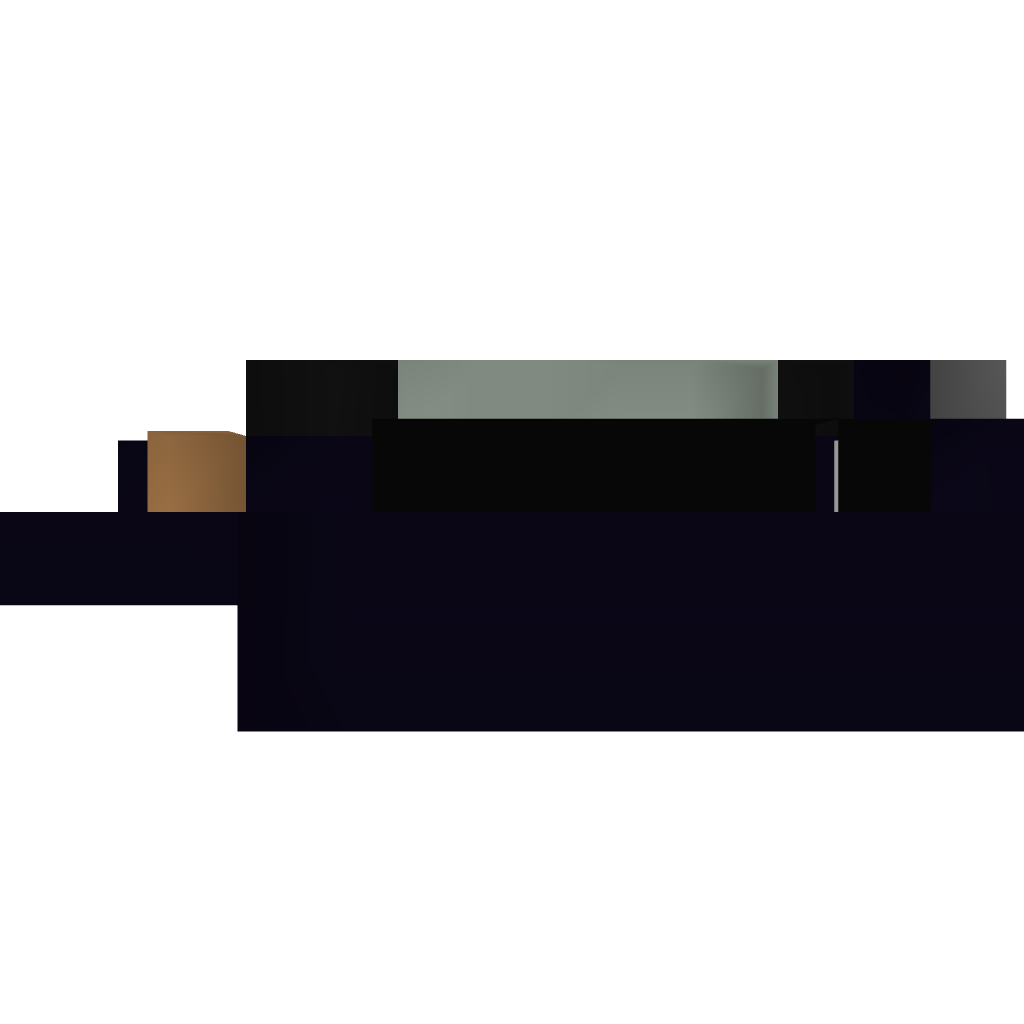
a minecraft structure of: TNT Cannon